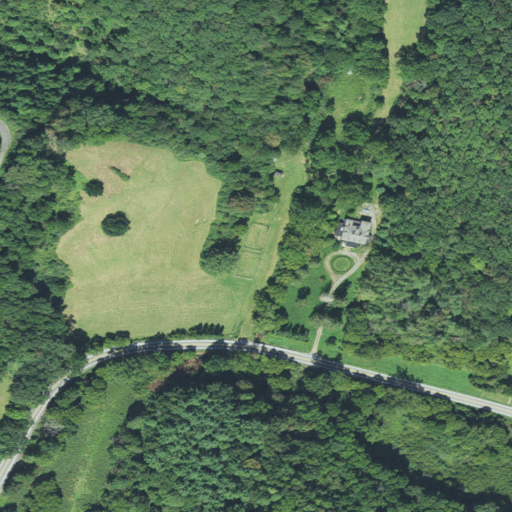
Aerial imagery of valley in West Virginia named Gin Hollow containing deciduous forest, pasture, mixed forest, open development, low intensity development, evergreen forest, and herbaceous wetlands